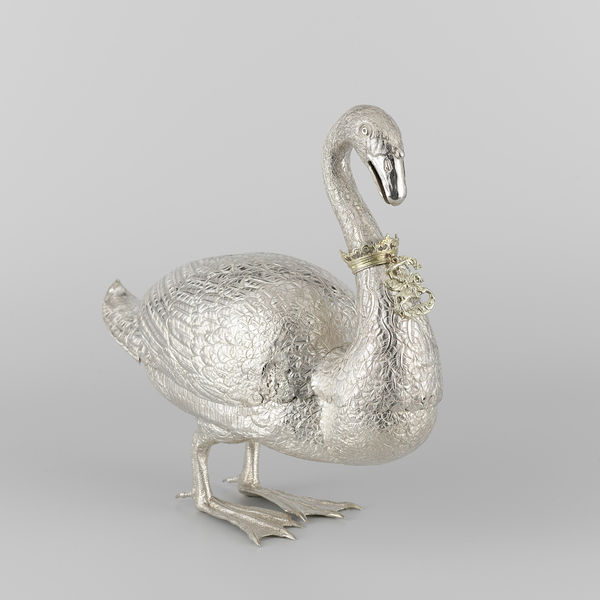
Titel: Doos in de vorm van een zwaan, bestaande uit twee delen. Aan de hals van de zwaan een verguld zilveren kroontje waaraan een insigne met Sint Maarten.
Künstler: Huybert van de Berch
Standort: Amsterdam
Institution: Rijksmuseum
Schlagwörter: crown, feathers, collar, gold, picture, feather, silver, eyes, feet, metal, ornament, texture, mouth, bird, tail, glass, necklace, sculpture, statue, wings, breast, royal, neck, eye, legs, diadem, figure, beak, wing, ring, rings, snake, key, engraved, jewelry, chain, jewel, web, choker, goose, throat, nostril, object, swan, bill, duck, figurine, neckless, charm, trinket, waterfowl, lgs, webbed, grouse, ygoose, ccrown, flippers, beek, webbed feet